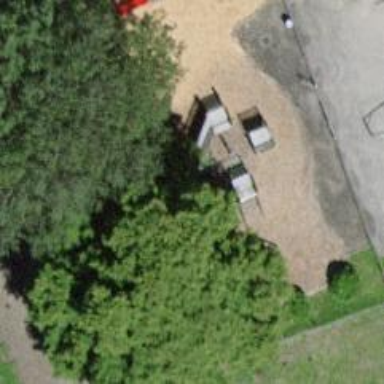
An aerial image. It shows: Playground area for leisure activities on the land.